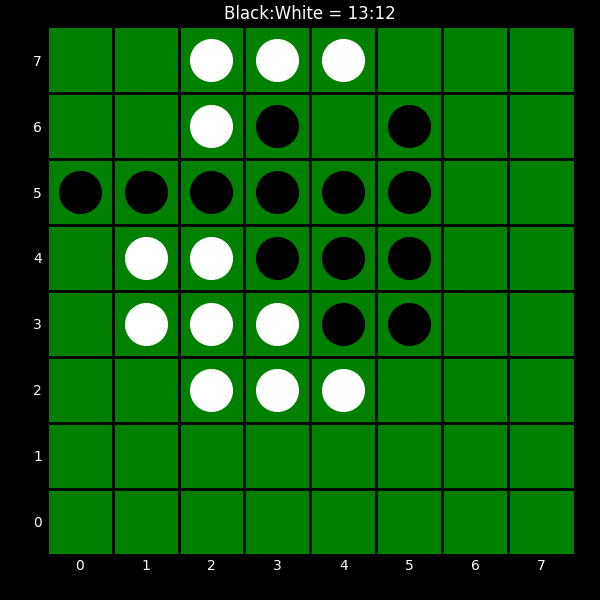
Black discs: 13
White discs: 12